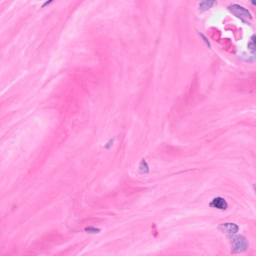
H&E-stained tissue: Breast